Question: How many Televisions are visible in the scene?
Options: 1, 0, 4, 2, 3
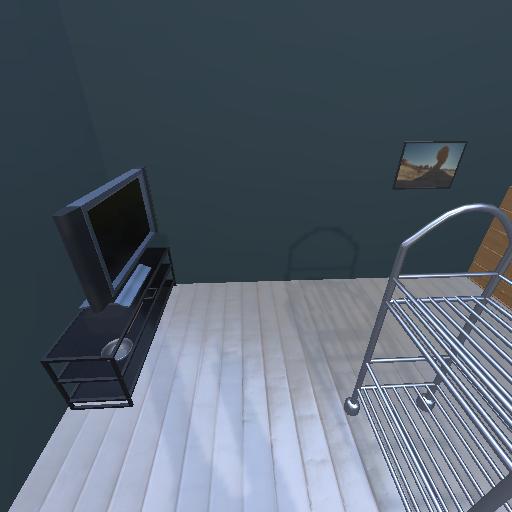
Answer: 1